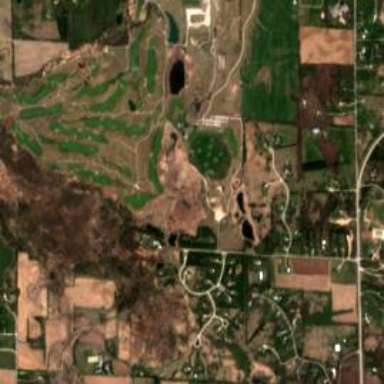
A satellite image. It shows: Golf course.